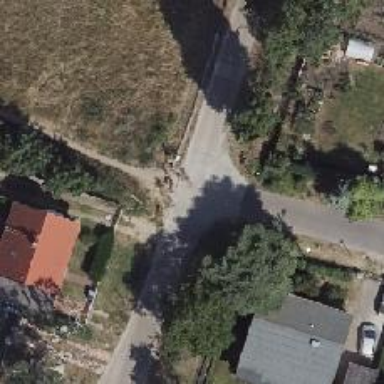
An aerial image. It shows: Residential road.